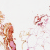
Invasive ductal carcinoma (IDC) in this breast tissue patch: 0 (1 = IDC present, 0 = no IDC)